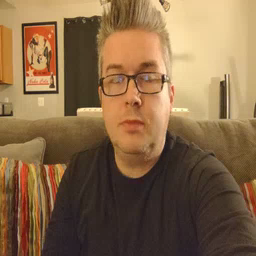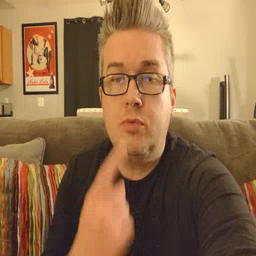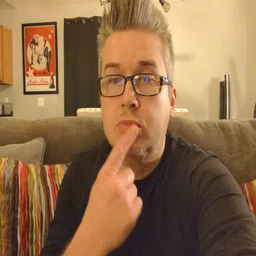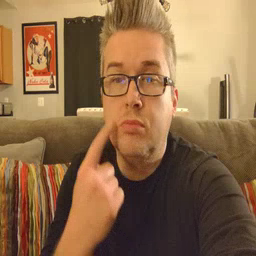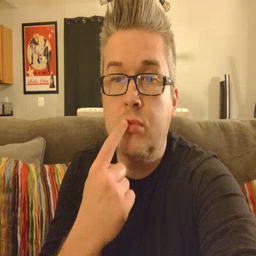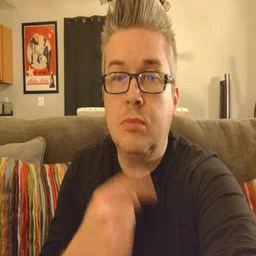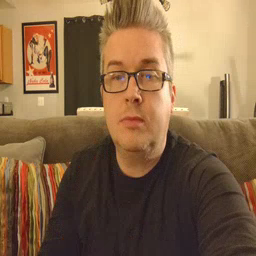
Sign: lips